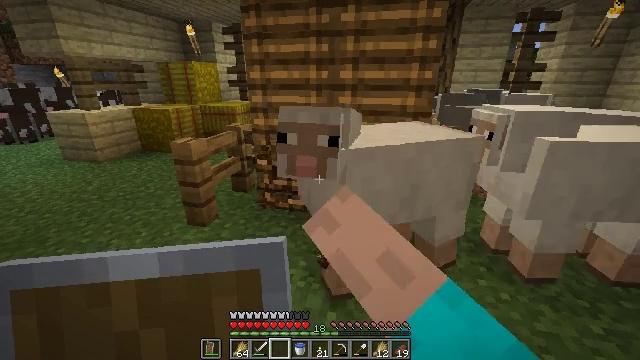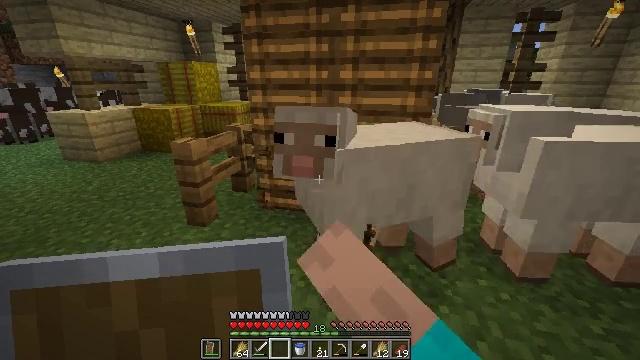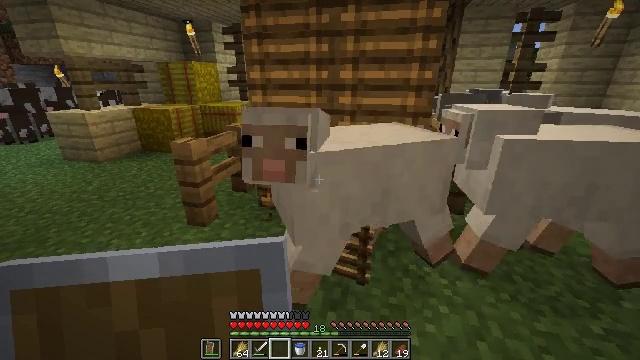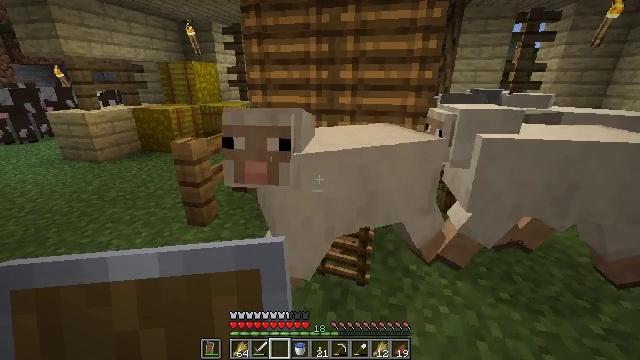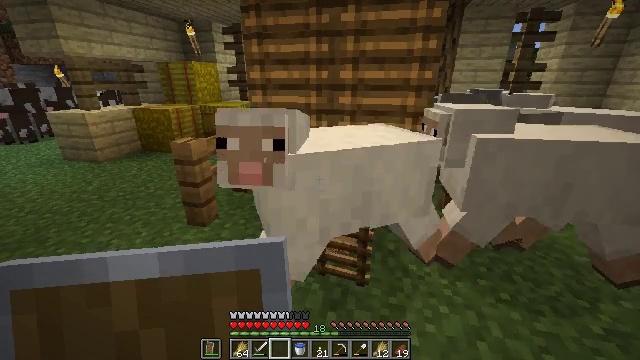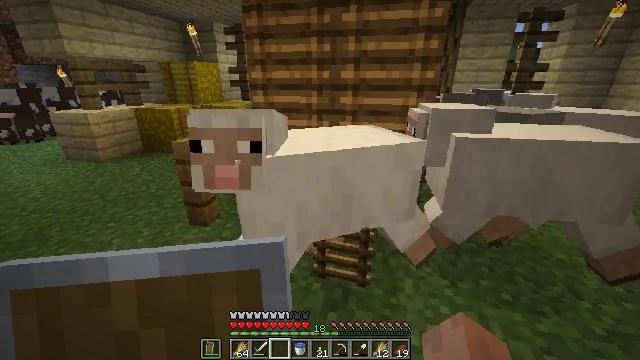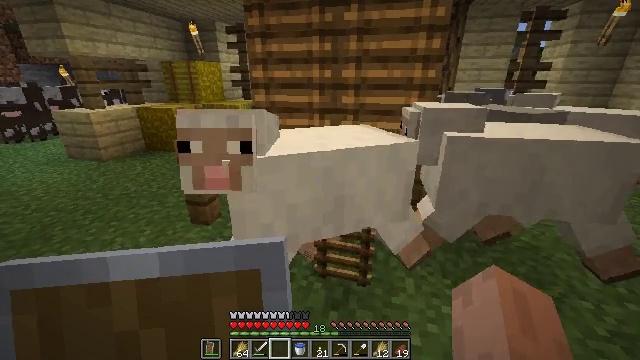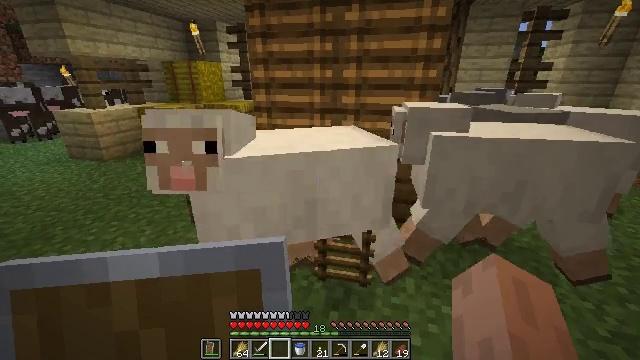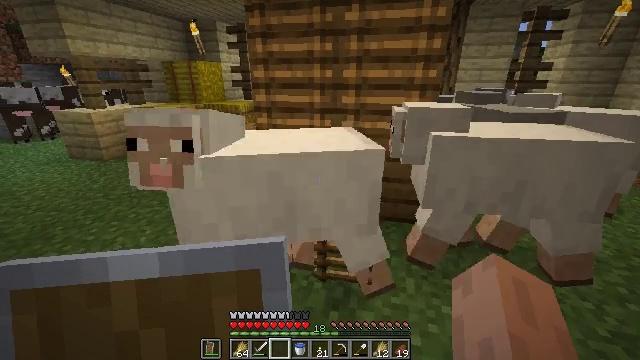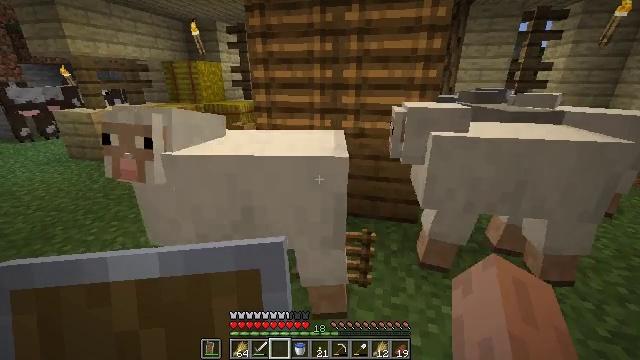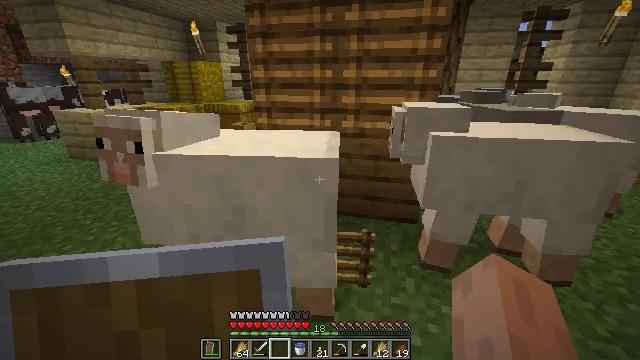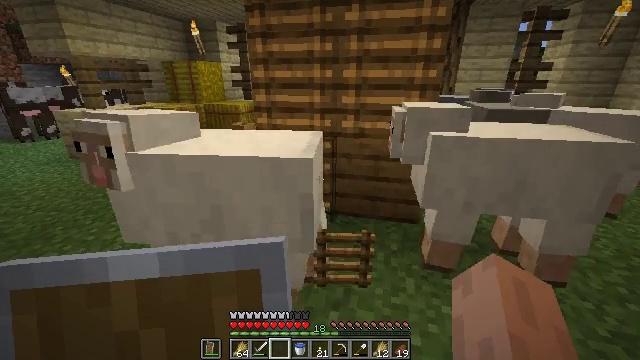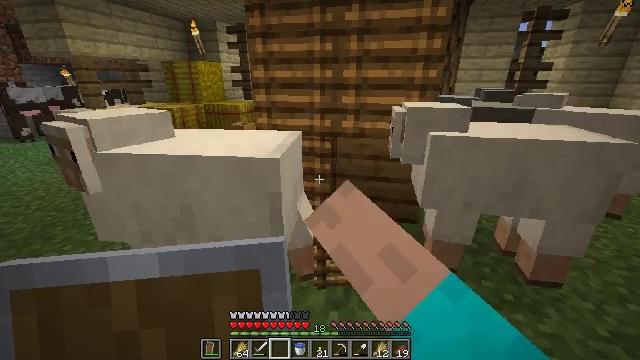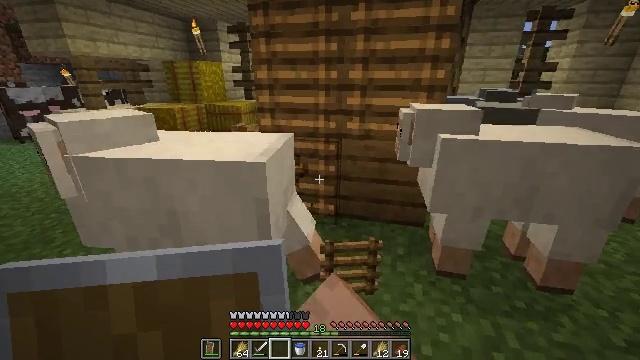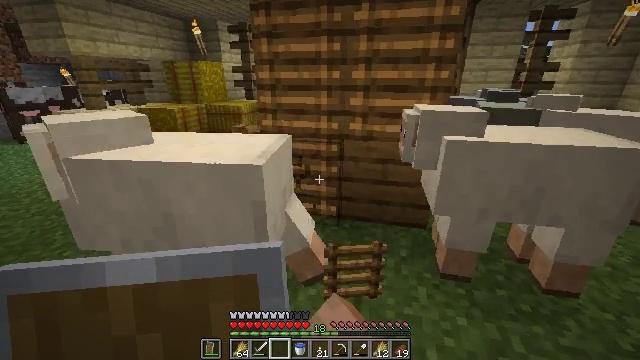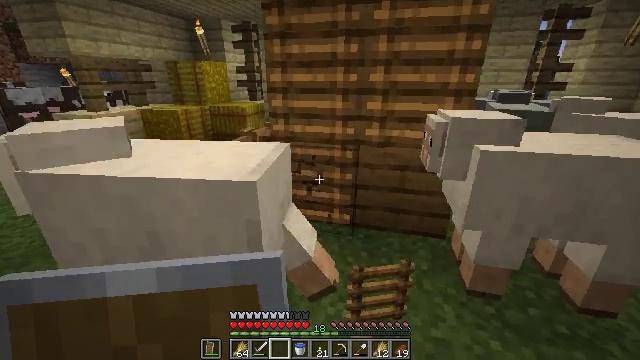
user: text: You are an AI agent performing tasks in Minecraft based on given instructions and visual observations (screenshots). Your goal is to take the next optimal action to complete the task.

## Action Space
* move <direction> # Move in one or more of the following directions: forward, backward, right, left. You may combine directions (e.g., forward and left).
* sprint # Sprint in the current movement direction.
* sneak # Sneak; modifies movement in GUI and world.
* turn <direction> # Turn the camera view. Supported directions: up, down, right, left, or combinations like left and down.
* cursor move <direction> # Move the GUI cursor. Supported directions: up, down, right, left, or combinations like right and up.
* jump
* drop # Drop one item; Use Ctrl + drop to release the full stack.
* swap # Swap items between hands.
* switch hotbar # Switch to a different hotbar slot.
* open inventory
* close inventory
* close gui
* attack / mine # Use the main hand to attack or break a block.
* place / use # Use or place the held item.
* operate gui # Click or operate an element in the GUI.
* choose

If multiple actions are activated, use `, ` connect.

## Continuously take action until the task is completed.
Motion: motion action
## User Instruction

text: Mine the ladder from the wall.
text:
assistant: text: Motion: attack / mine
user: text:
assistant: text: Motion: attack / mine
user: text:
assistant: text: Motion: attack / mine
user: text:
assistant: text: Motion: attack / mine
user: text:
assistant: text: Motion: attack / mine
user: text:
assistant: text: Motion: attack / mine
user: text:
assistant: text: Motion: attack / mine
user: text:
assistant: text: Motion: attack / mine
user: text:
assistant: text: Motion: attack / mine
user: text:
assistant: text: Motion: attack / mine
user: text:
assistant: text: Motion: attack / mine
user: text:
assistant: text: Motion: attack / mine
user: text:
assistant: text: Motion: move forward and move left, attack / mine
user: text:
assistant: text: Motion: move forward and move left
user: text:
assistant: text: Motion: move forward and move left
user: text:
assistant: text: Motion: move forward and move left, turn down
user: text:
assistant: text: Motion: move forward, turn down
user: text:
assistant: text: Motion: move forward, turn down
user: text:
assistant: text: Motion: turn right and down, attack / mine
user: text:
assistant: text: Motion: turn right, attack / mine
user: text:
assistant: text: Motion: turn right and down, attack / mine
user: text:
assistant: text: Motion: turn right and down, attack / mine
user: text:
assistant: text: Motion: attack / mine
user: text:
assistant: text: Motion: attack / mine
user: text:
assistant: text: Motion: attack / mine
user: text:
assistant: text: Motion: attack / mine
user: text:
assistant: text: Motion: attack / mine
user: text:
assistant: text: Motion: attack / mine
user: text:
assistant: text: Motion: attack / mine
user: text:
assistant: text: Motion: attack / mine